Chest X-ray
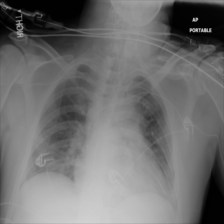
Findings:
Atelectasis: negative
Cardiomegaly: negative
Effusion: negative
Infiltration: positive
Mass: negative
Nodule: negative
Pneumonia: negative
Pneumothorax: negative
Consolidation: negative
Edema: negative
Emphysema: negative
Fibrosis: negative
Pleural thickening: negative
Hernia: negative